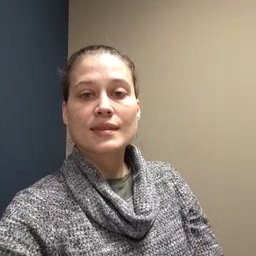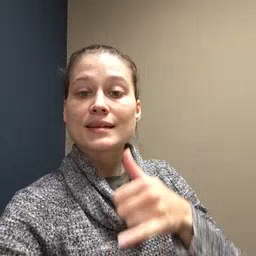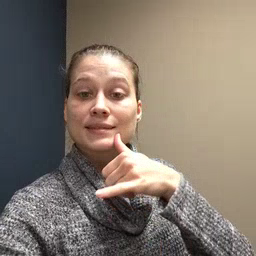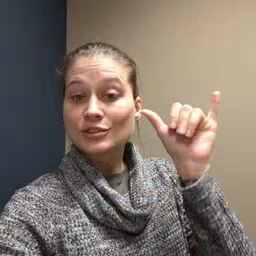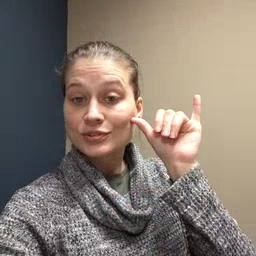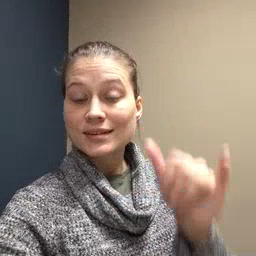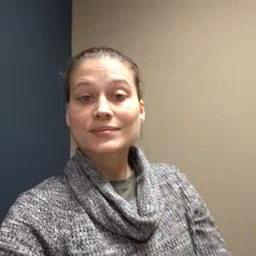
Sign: yesterday